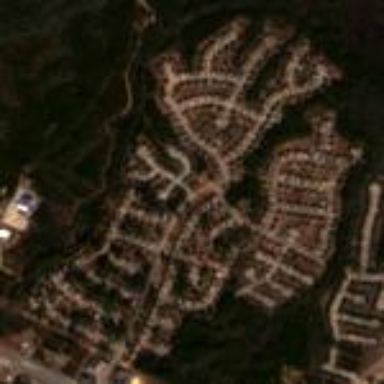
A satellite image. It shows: Residential area composed of single-family homes.